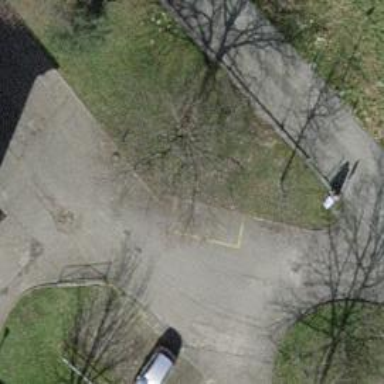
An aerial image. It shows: Bicycle parking area.